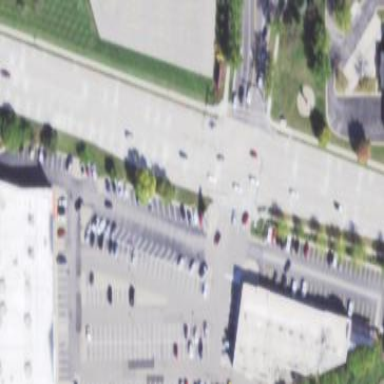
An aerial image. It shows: Customer parking area with surface parking.